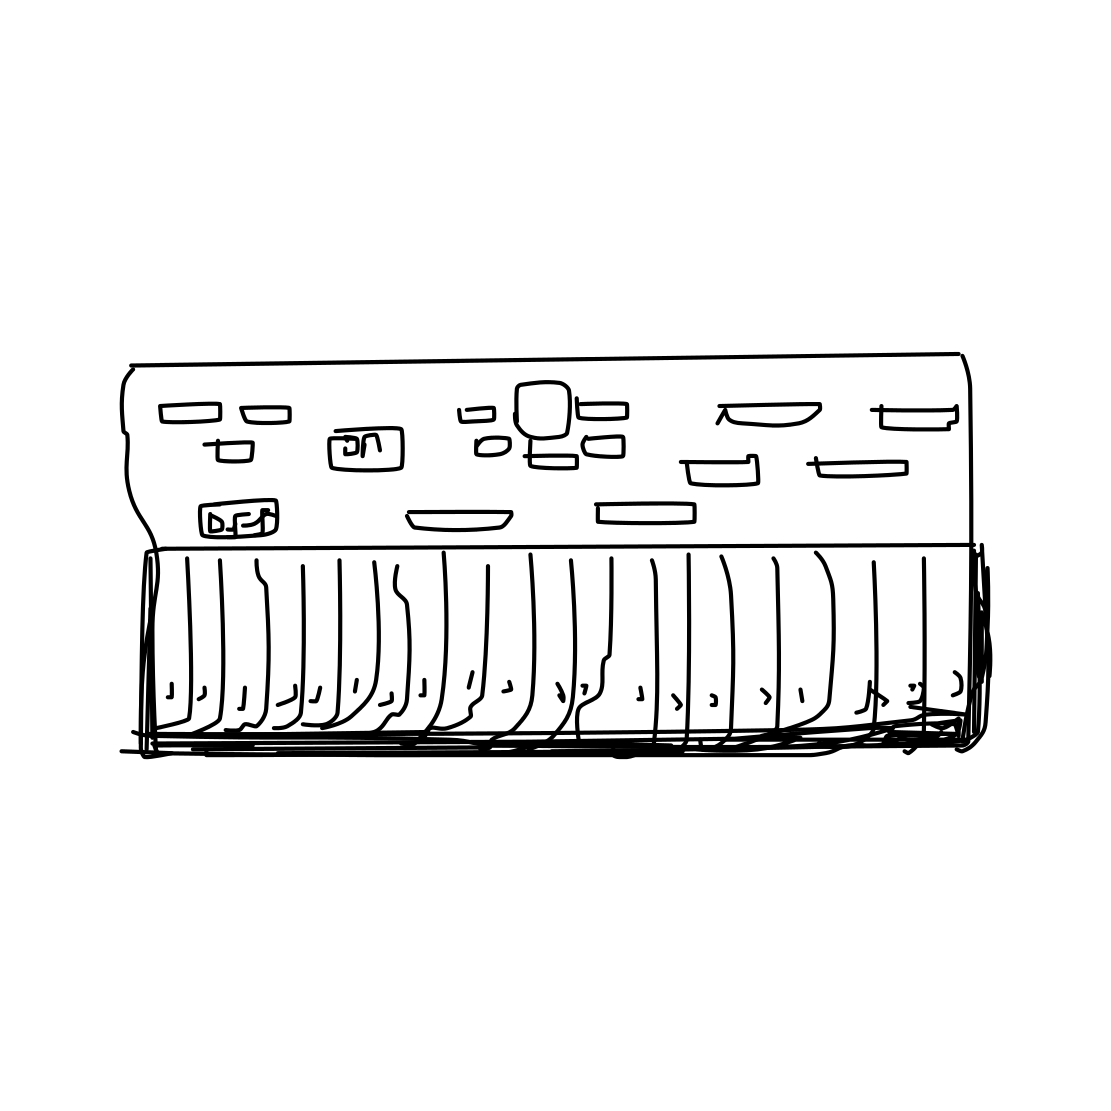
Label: keyboard